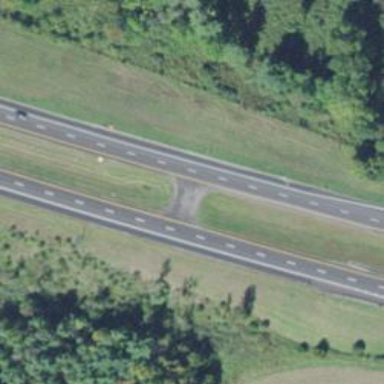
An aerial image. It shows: Asphalt trunk highway.